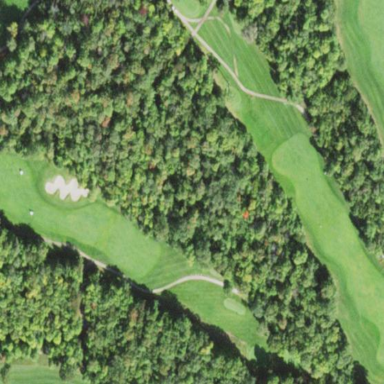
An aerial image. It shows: Rough grassy area used for golf.